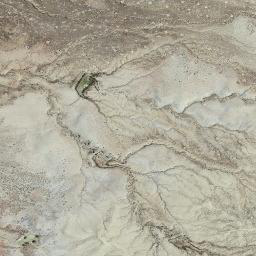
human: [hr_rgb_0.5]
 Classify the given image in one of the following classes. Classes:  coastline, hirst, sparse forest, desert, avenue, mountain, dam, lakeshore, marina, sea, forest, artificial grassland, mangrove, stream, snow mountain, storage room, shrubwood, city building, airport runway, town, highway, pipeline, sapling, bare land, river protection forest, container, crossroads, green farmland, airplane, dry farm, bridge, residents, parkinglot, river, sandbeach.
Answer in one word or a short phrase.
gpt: mountain